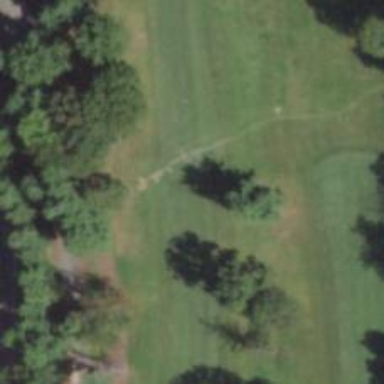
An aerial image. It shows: Golf hole.